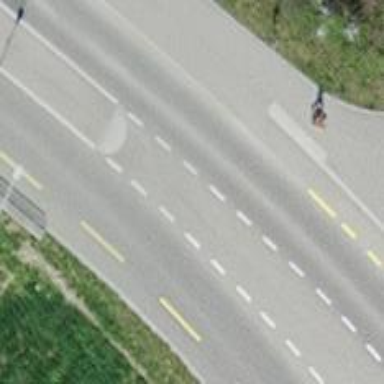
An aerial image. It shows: Secondary road with asphalt surface.